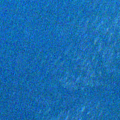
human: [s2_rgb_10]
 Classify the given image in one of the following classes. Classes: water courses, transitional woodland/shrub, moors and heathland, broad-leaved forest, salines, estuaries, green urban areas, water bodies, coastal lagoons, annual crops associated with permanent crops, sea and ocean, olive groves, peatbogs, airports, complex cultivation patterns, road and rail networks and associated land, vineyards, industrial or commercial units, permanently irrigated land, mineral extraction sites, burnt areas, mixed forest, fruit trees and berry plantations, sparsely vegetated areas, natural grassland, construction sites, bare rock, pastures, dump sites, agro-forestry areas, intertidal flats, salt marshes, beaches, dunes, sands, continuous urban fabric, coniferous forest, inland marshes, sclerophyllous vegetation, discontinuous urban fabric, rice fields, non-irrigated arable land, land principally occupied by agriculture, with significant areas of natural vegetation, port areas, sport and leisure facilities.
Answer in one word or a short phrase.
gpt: sea and ocean